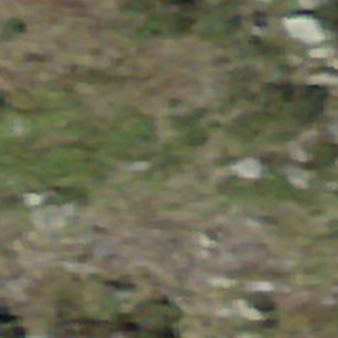
Label: other